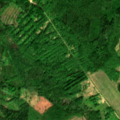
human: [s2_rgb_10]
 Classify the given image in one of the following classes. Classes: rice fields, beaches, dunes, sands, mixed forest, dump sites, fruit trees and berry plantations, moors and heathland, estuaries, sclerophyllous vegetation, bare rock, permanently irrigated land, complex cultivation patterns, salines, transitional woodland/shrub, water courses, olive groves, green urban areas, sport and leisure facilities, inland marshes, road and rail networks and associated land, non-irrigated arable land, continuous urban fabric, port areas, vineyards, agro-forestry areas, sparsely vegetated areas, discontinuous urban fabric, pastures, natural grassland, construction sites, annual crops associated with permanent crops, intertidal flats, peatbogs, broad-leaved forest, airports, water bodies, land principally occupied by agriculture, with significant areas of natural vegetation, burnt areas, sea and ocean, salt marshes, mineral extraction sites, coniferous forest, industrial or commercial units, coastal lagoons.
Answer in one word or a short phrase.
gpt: non-irrigated arable land, broad-leaved forest, mixed forest, transitional woodland/shrub